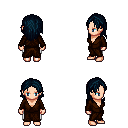
a pixel art fantasy rpg character, female body template, human, light skin, brown robe, white pants, raven long hairstyle, four views (front, back, left, right), 2x2 character sprite sheet, small pixel art, hard edges, no anti-aliasing